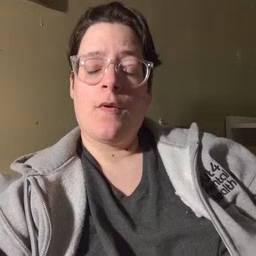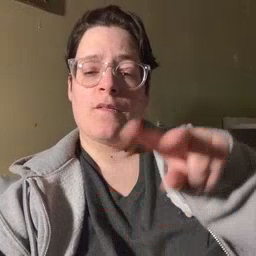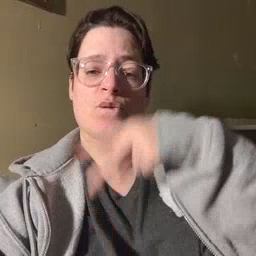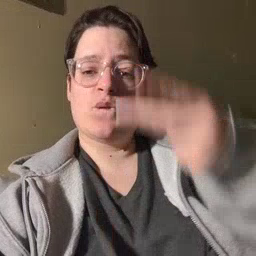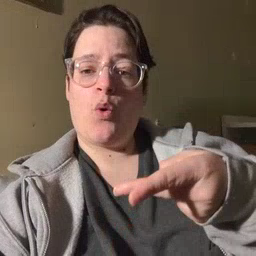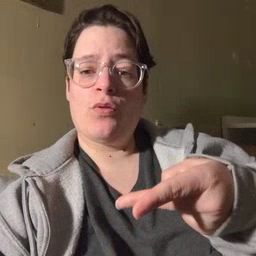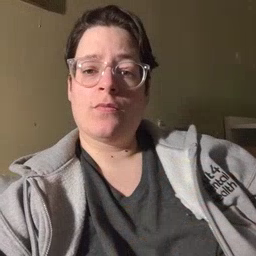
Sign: fall